Question: I use FFMPEG to print a frame counter on my videos, but I have two issues:

1. The text stutters
2. I'd like to have the possibility to have the number zero-padded (I.E. write 001 002 003 instead of 1 2 3).
Code:
'''
@echo off
:again
cd /D %~p1
ffmpeg ^
-i "%~nx1" ^
-vf "drawtext=fontfile=arialbd.ttf: text='Frame \: %%{n}': start_number=1: x=(w-tw)/2: y=h-(2*lh): fontcolor=white: fontsize=40: box=1: boxcolor=black@0.4: boxborderw=8" ^
-c:a copy ^
"%~p1%~n1_framenumbered.mov"
if NOT ["%errorlevel%"]==["0"] goto:error
echo [92m%~n1 Done![0m
shift
if "%~1" == "" goto:end
goto:again
:error
echo [93mThere was an error. Please check your input file or report an issue on github.com/L0Lock/FFmpeg-bat-collection/issues.[0m
pause
exit 0
:end
cls
echo [92mEncoding succesful. This window will close after 10 seconds.[0m
timeout /t 10
'''
### Solutions:
- <URL>- '/Windows/Fonts/courbd.ttf'- 'C:/Windows/Fonts/courbd.ttf''\'
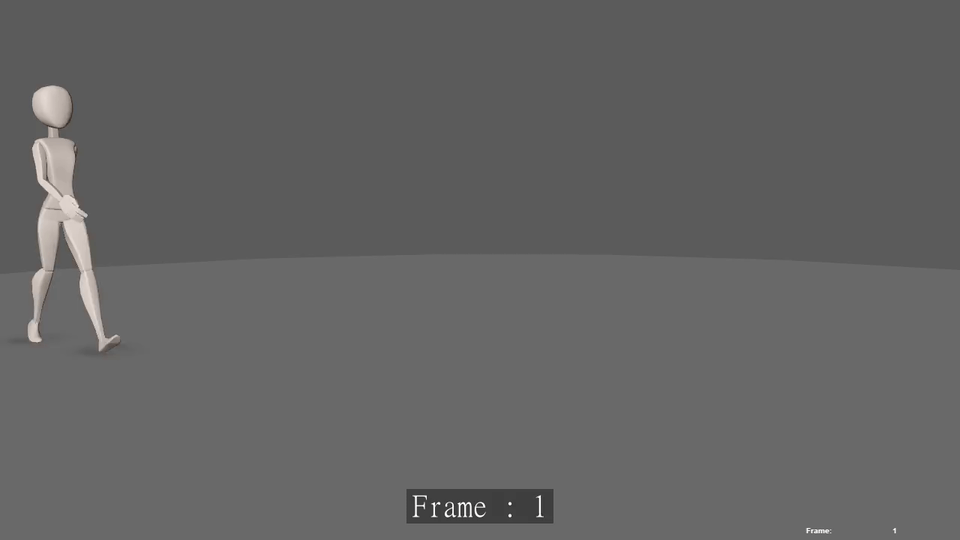
Answer: Use the eif function.
Below is how it is used on the command line. You'll want to escape it for use in a batch file. '3' is the field width. For best results, use a fixed-width font.
'''
text='Frame \: %{eif\:n\:d\:3}'
'''